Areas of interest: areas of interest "Chunhui Kindergarten (Xiao Chang West Road)"
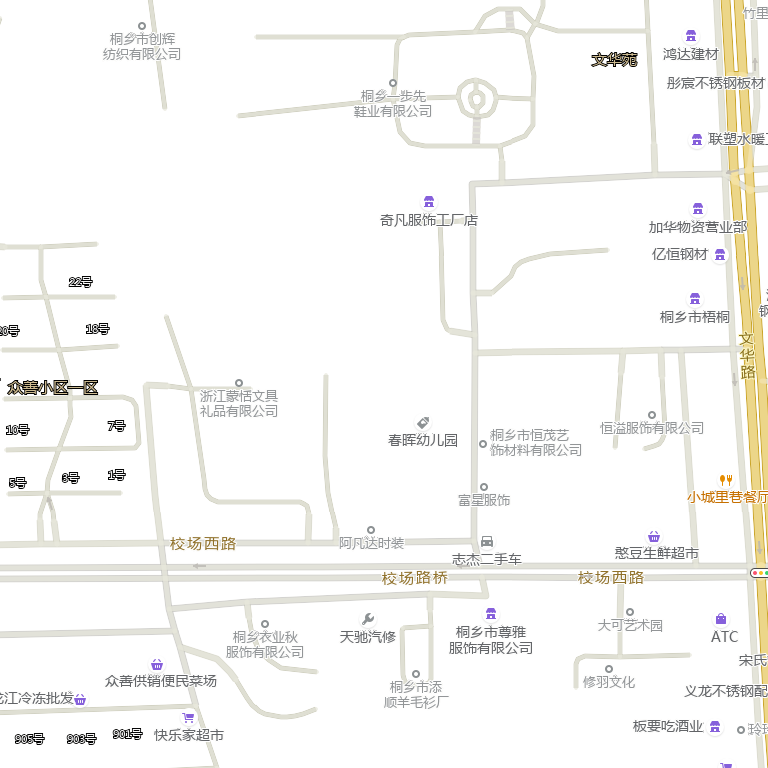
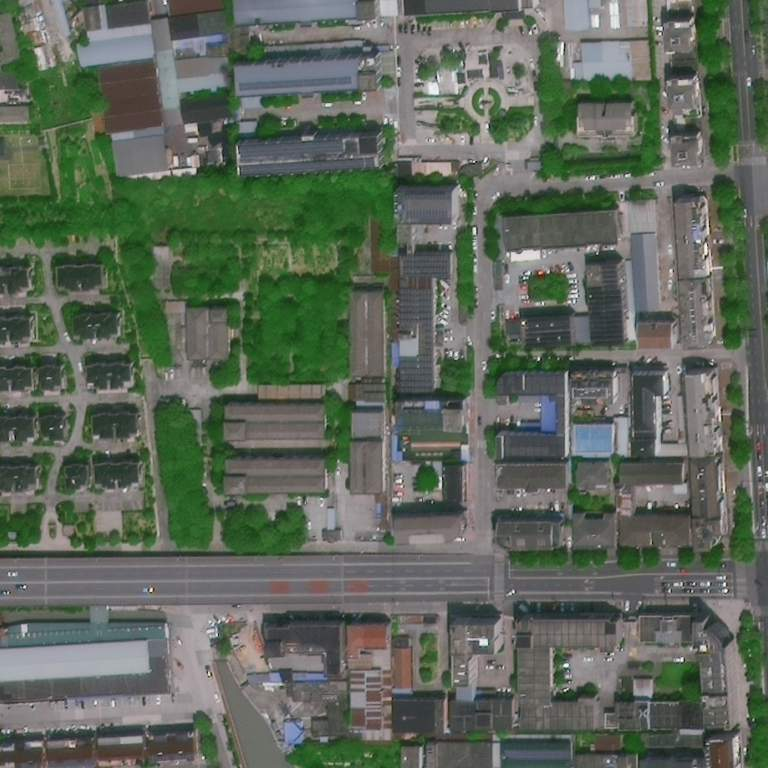